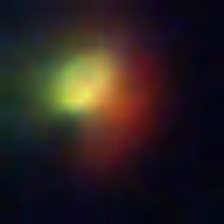
Taxon: NanoPlankton
Group: Other